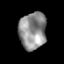
Tissue: prostate
Cell type: T cells
Senescence score: 0.6922
Nuclear area (px): 987
Mean DAPI intensity: 143.451